Aerial crown-view tile of a tropical tree (Barro Colorado Island, Panama), acquired 20240813:
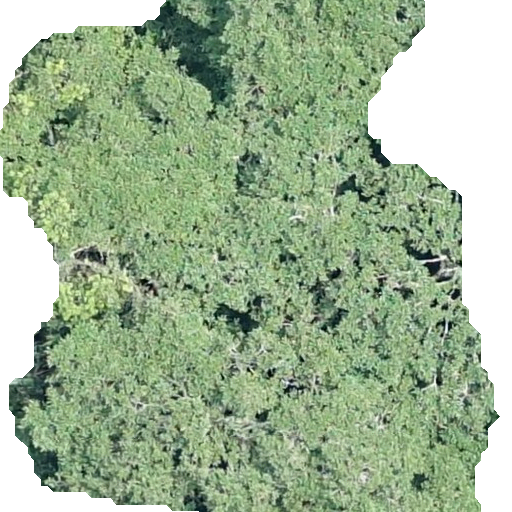
Species: Ficus insipida
GBIF accepted scientific name: Ficus insipida
Crown area: 393.486 m²